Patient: sex F, age 48
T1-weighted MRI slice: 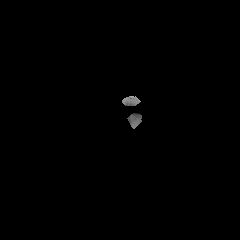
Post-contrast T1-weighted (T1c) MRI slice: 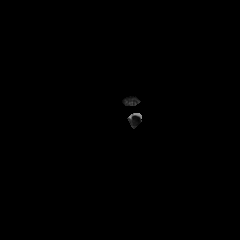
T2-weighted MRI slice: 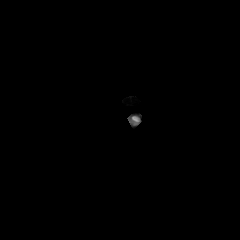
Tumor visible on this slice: no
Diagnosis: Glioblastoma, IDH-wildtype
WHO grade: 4